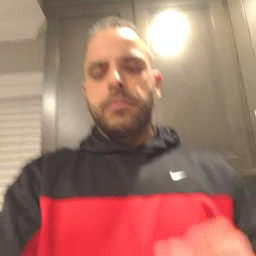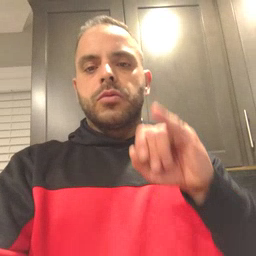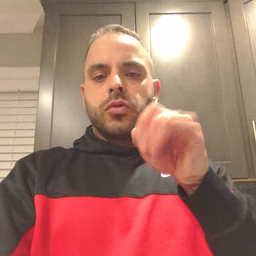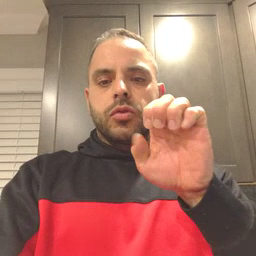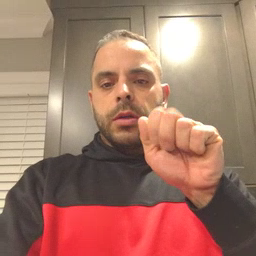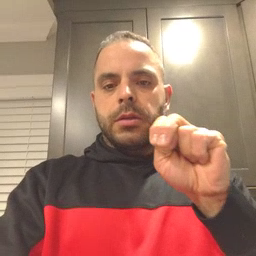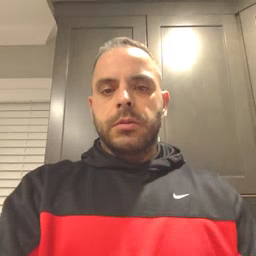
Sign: jeans